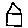
Label: house